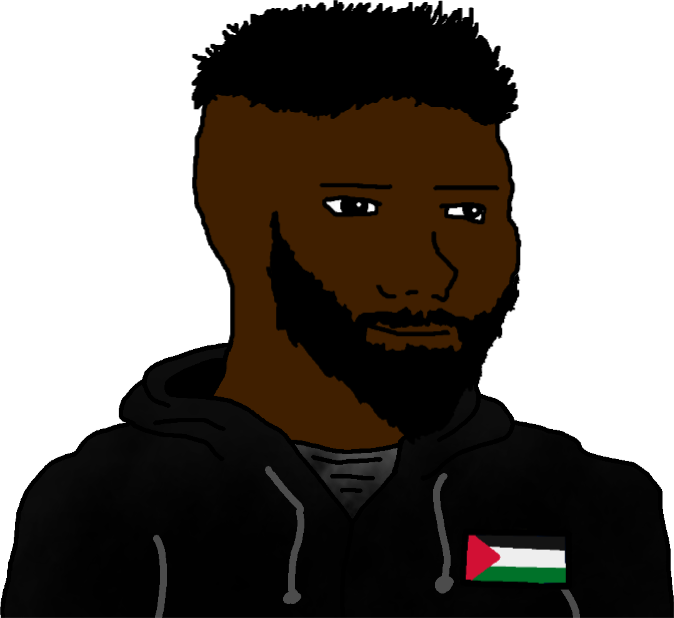
Label: 5_Blackjak